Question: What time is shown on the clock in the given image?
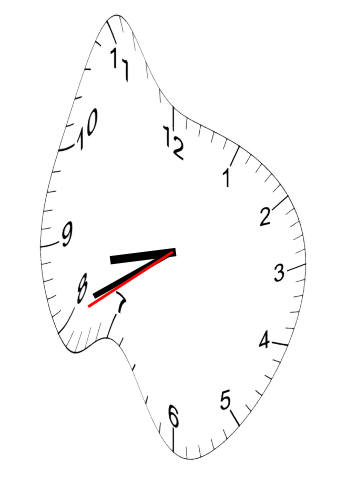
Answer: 08:40:40